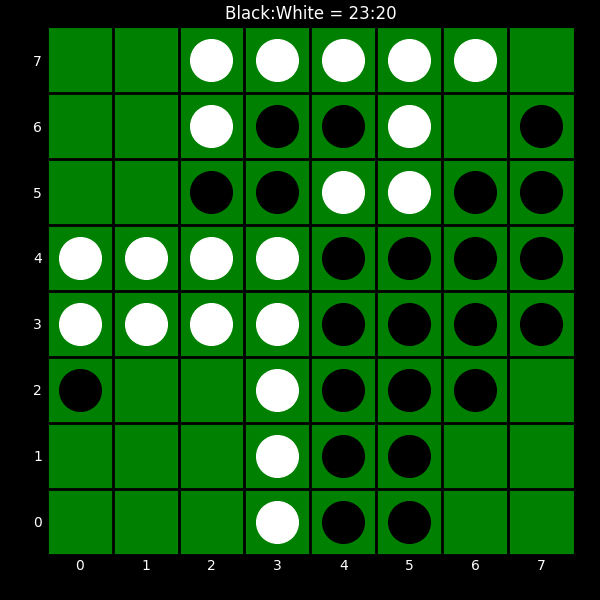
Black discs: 23
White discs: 20